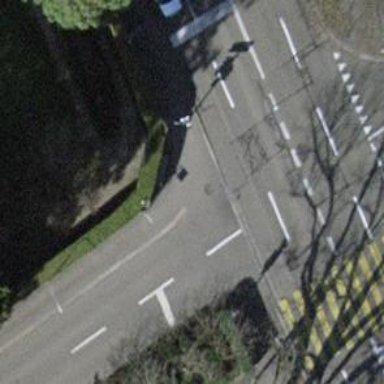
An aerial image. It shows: Road with traffic signals at crossing.